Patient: sex M, age 57
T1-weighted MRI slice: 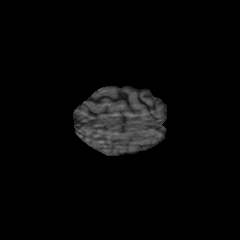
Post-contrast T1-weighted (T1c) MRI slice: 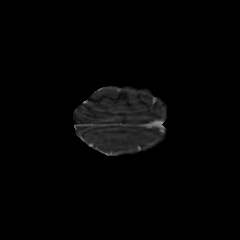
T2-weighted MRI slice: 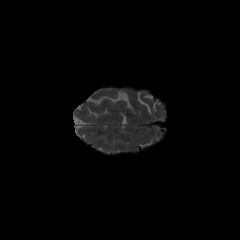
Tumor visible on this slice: no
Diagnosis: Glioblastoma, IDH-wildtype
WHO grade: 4